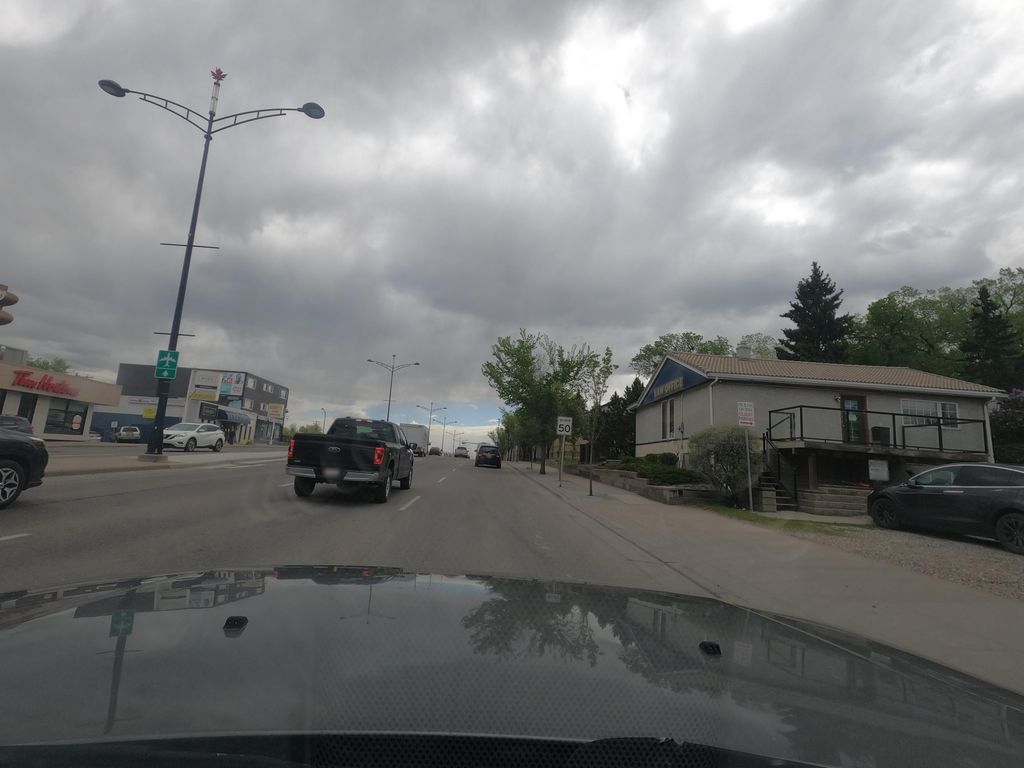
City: calgary